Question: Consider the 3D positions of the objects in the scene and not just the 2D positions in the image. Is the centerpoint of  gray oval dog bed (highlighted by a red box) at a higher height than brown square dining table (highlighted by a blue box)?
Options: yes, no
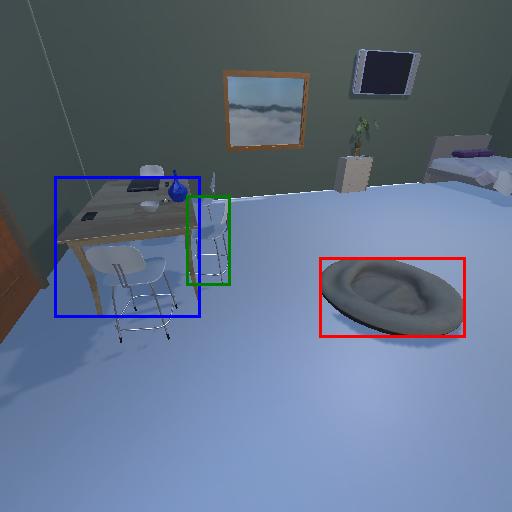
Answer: yes